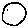
Label: smiley face